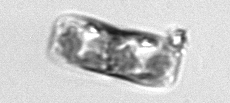
Label: pennate_morphotype1